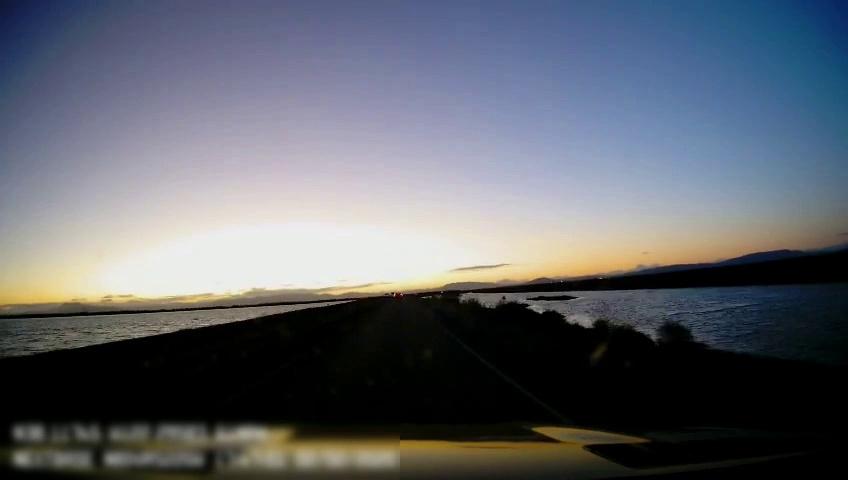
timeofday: Dusk/Dawn/Twilight
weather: Sunny
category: Drivable Space
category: Lanes | Current Lane
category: Lanes | Current Lane